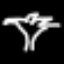
Label: palm tree